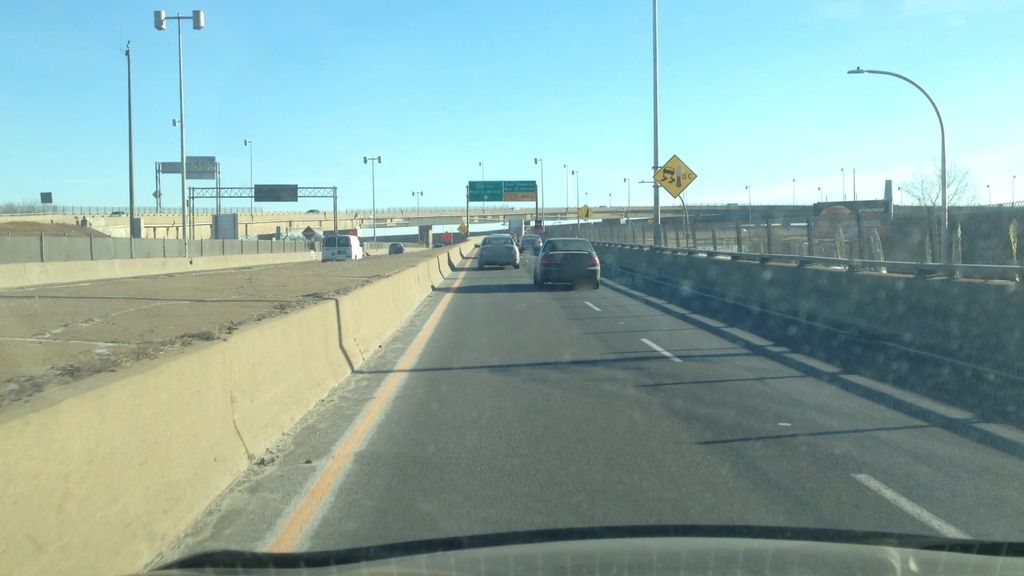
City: montreal